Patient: sex M, age 74
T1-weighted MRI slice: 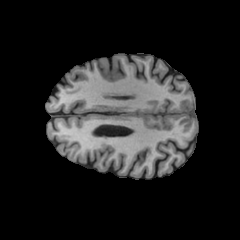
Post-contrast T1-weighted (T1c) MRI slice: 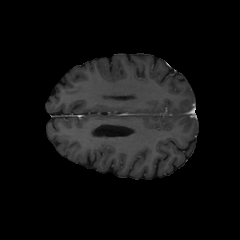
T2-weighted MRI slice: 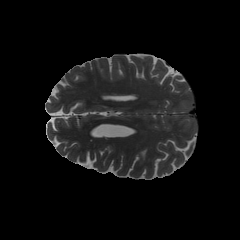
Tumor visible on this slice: no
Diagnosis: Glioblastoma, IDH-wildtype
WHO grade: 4